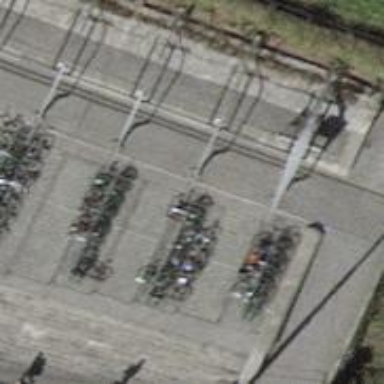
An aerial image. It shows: Bicycle parking area with stands available.